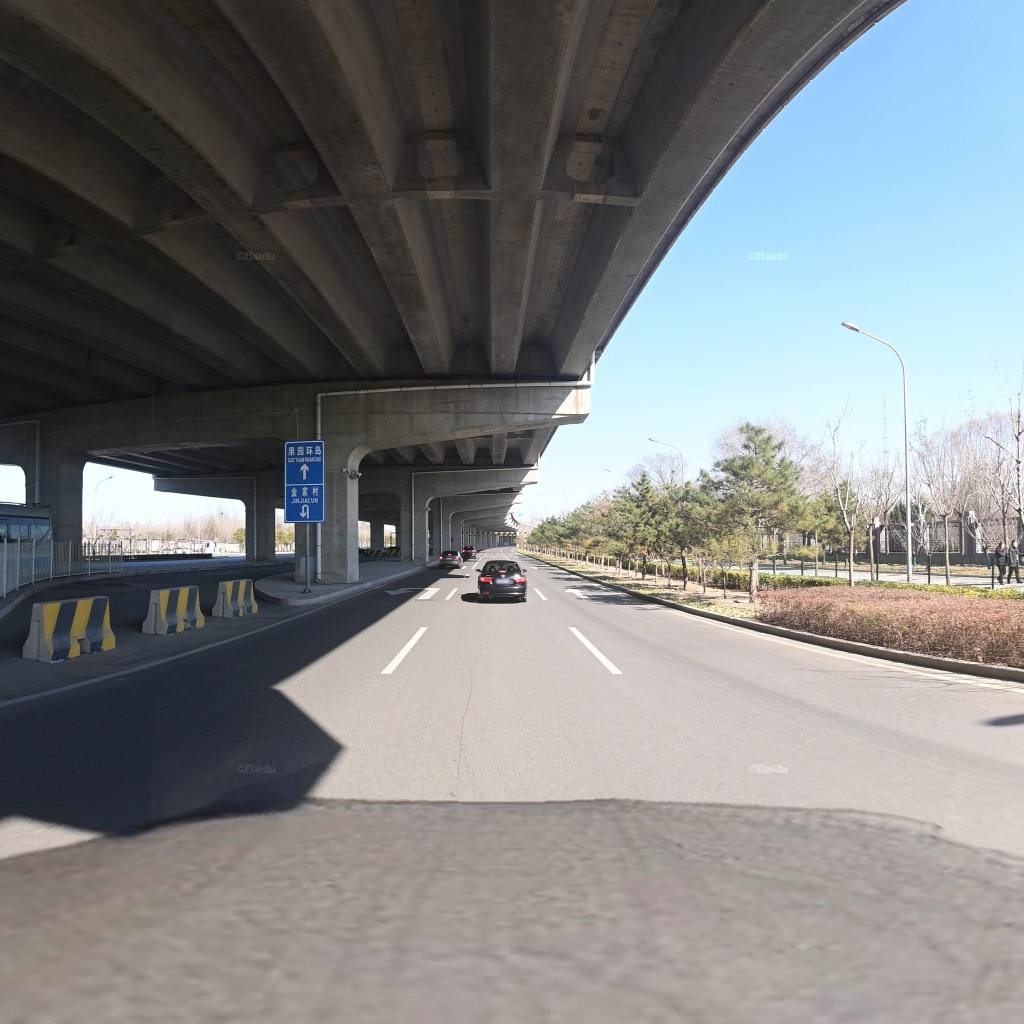
Region: Chaoyang
Road damage annotations: longitudinal crack